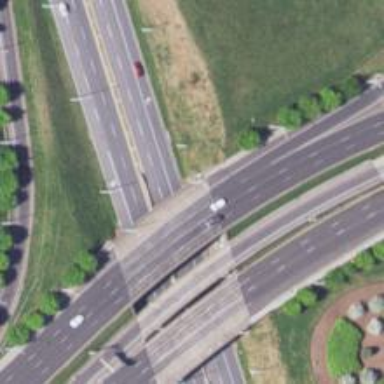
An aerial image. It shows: Primary_link highway crossing bridge.